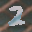
Label: 2